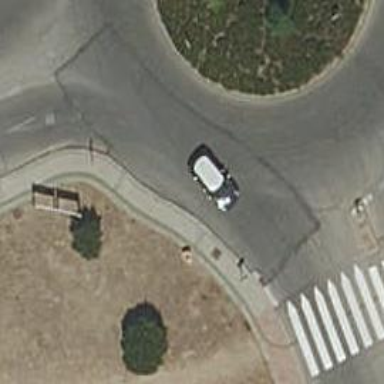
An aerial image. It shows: Roundabout on residential road.